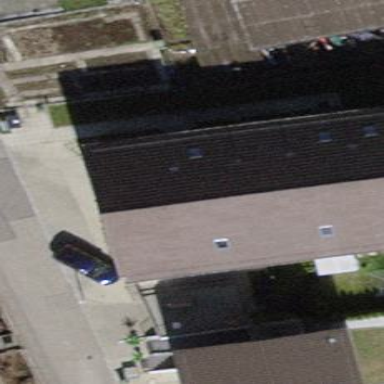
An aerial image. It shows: Building with pitched roof.